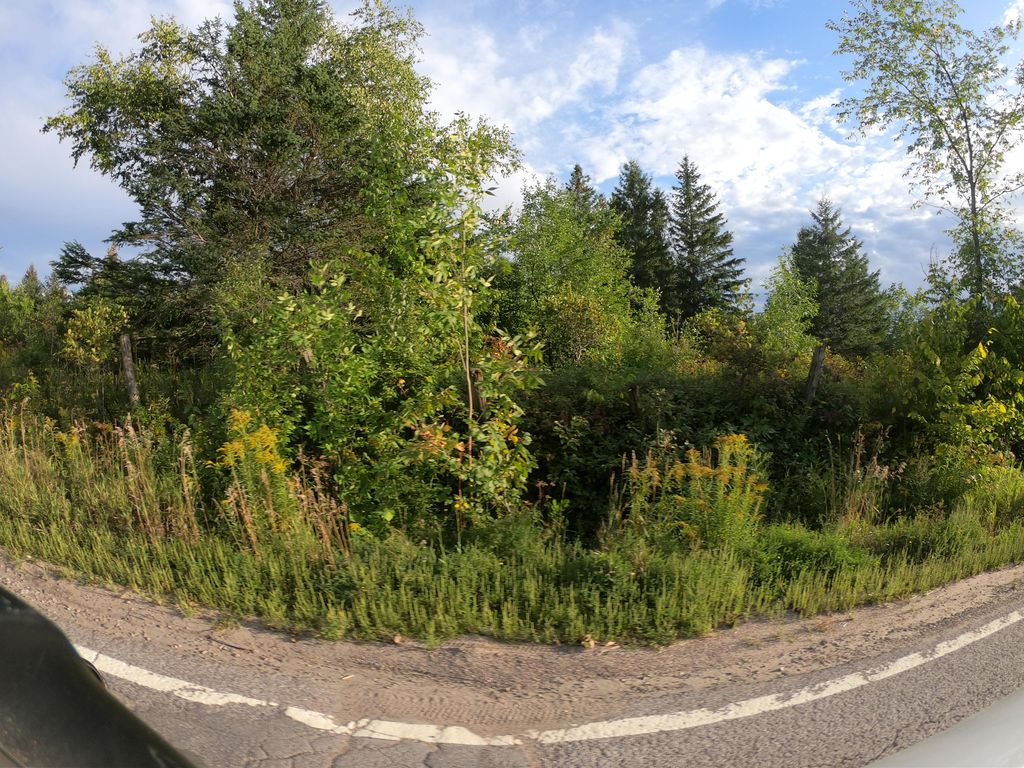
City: ottawa-gatineau